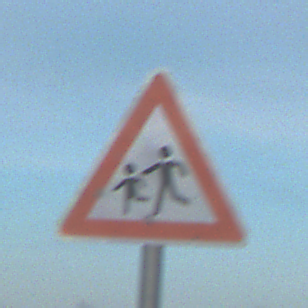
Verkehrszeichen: KinderRechts
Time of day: SunriseSunset
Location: Outdoor (Beach)
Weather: PartlyCloudy
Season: NotSpecified
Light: Natural